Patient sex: M
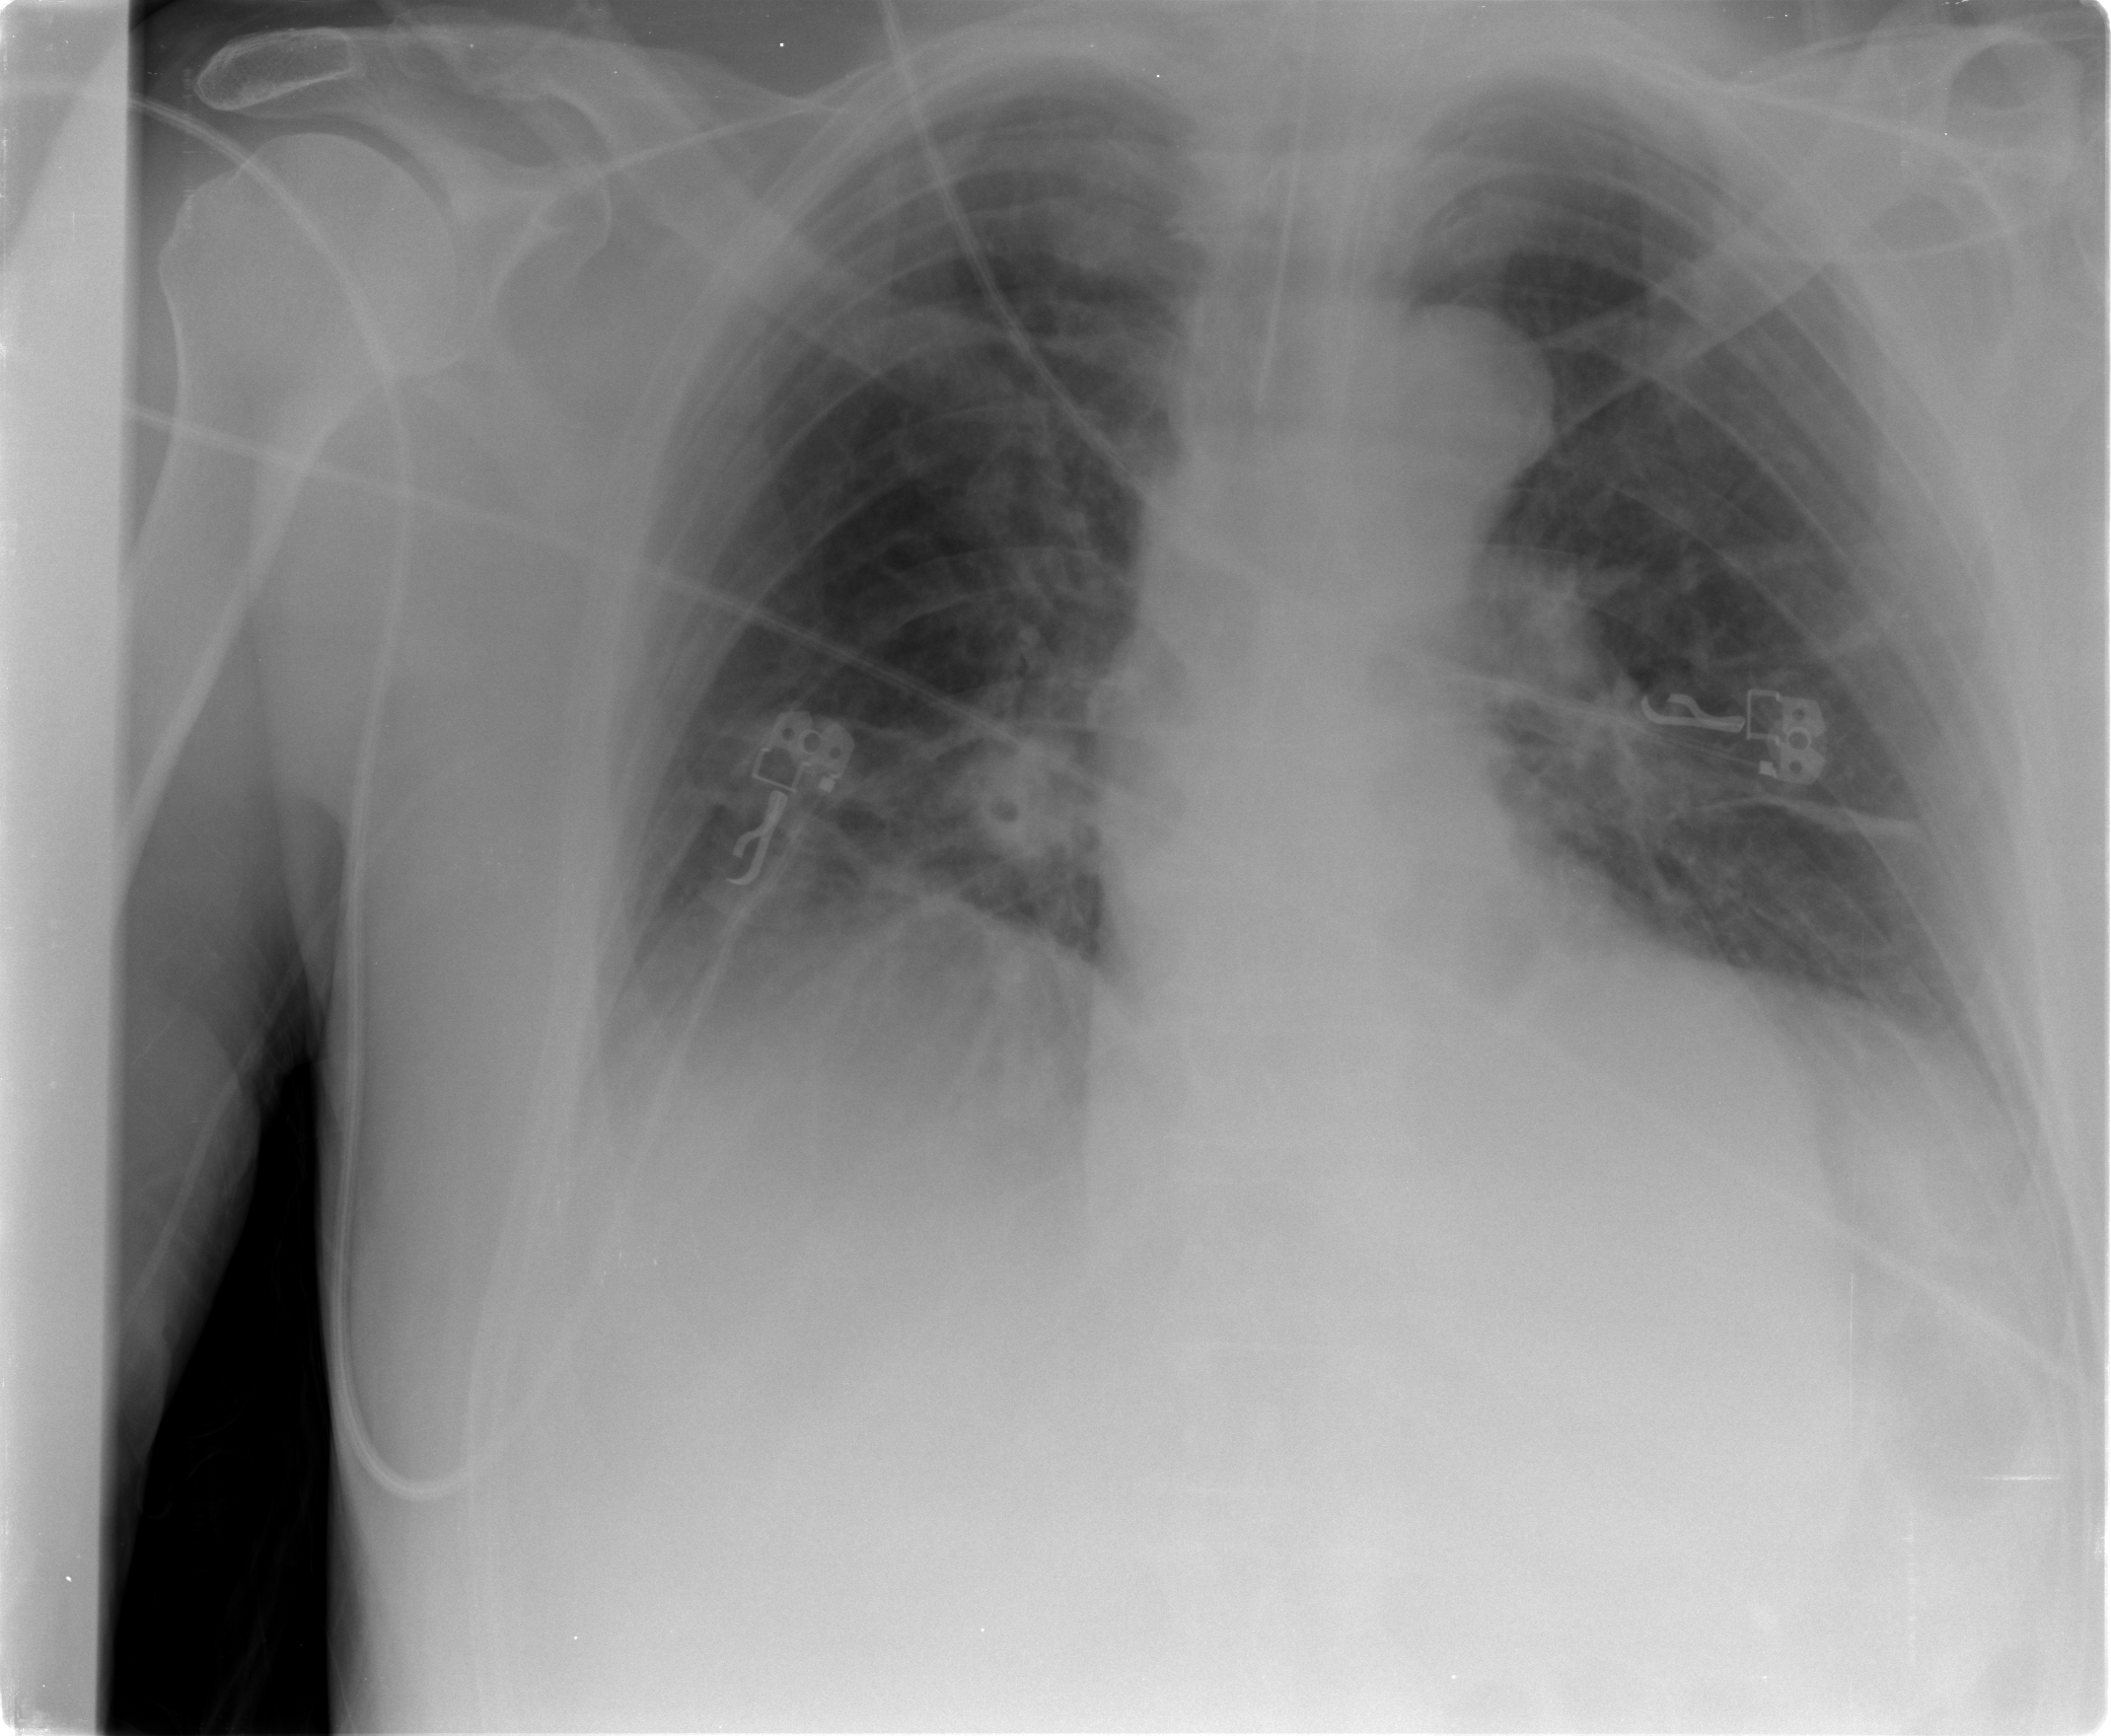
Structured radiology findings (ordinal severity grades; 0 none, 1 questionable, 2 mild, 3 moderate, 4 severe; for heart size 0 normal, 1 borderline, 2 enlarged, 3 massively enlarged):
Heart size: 1
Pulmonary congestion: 2
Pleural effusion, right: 2
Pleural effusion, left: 2
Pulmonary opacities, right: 0
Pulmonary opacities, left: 0
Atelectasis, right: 2
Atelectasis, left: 2